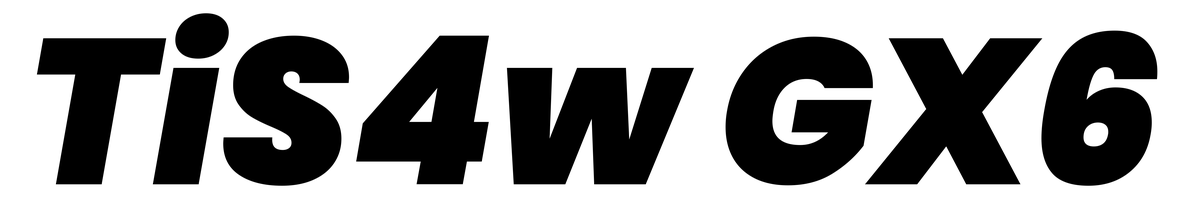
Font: Poppins-BlackItalic